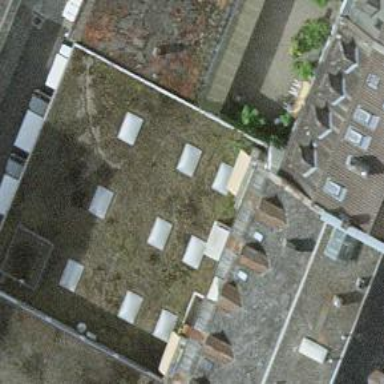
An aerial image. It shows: Building with saltbox-shaped roof.